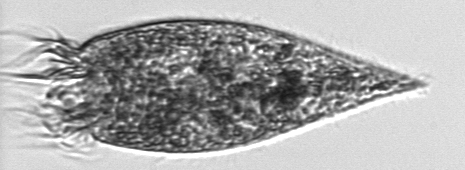
Label: Strombidium_conicum